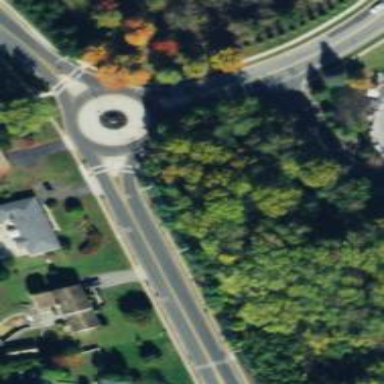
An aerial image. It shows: Roundabout at tertiary road junction.